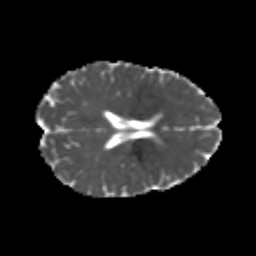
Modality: MD
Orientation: axial
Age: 22
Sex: female
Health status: healthy
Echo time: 0.074 s